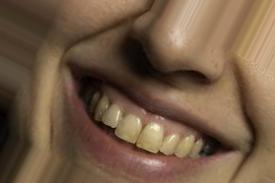
Condition: Tooth Discoloration